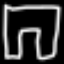
Label: pants